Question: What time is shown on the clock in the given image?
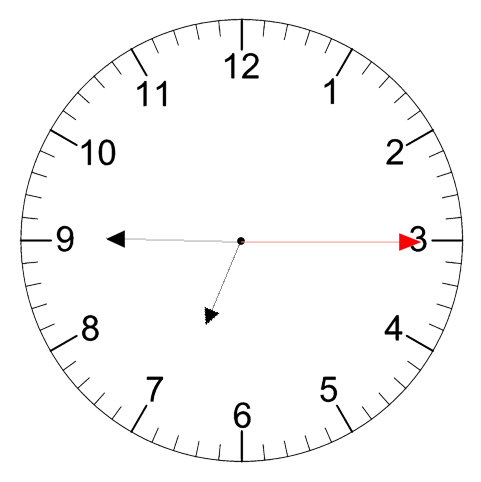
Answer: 06:45:15